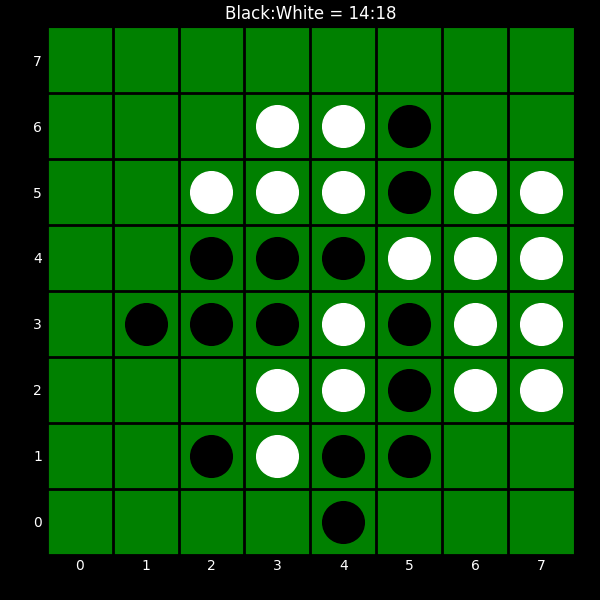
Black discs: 14
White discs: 18